Question: Here is my html architecture:(I can not change the architecture because it is generated by Markdown.
'''
<p><img src="foo.png" /></p>
'''
I have set text-indent in my css file:
'''
p {
text-indent: 2em;
}
'''
Problem is when my image is very large, some part of my image may be in the outside of my container.
I hava set 'max-width: 100%' for img tag.

You can see that a little part of the arrow is in the outside of the container.
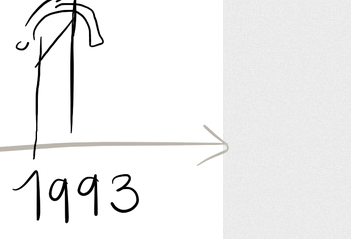
Answer: you could just offset the indentation on the image by doing something like:
'''
p > img {
margin-left:-2em;
}
'''
Does that solve your issue or is there something I'm missing?
<URL>